Interaction volume radius: 5 \u00c5
Interaction volume height: 10 \u00c5
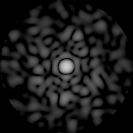
Disorder parameter: 0.785